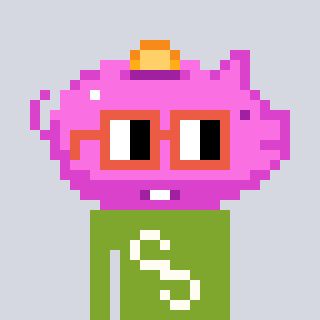
a pixel art character with square orange glasses, a piggybank-shaped head and a slimegreen-colored body on a cool background